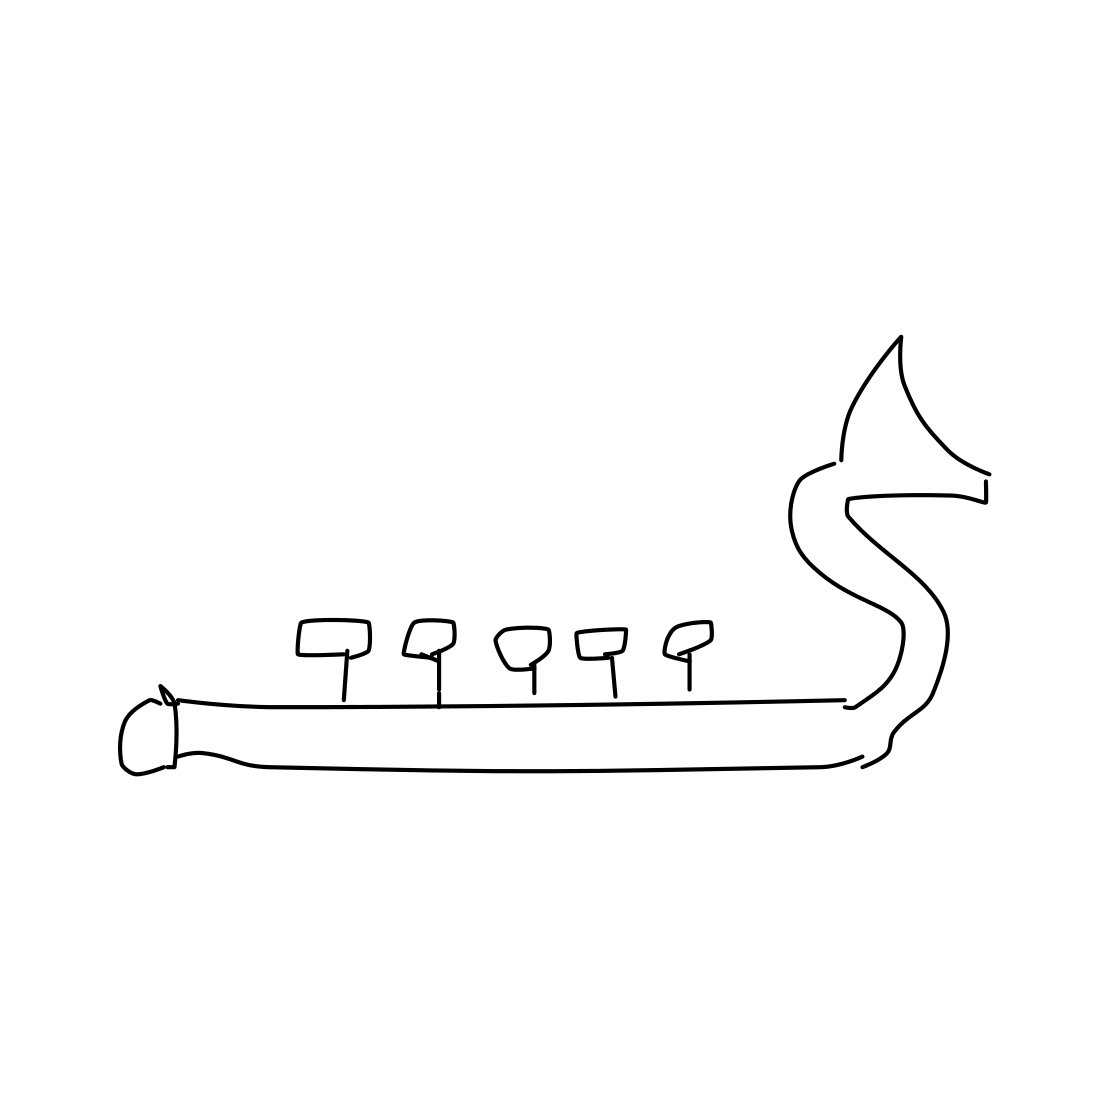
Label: trumpet